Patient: sex M, age 73
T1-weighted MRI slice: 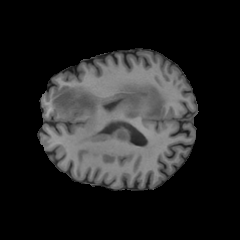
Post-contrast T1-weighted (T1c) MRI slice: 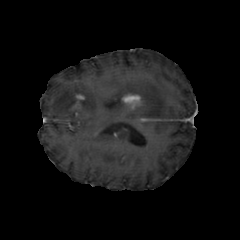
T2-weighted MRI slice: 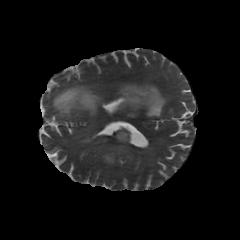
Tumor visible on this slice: yes
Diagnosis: Glioblastoma, IDH-wildtype
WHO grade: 4